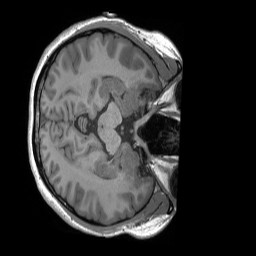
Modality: T1w
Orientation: axial
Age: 31
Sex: female
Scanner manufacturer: siemens
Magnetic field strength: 3 T
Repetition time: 2.4 s
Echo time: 0.00224 s